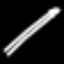
Label: pencil